Question: sorry if this is kind of a duplicate question but I have looked at many questions and haven't found the right answer.
Basically if the app is on first launch, a UIViewController with a How To screen should be loaded. If it is not first launch, it loads a Tab Bar Controller.
To do this, I have a UIViewController as the initial view controller, and then modal segues to the tab bar and uiviewcontroller

The two modal segues are called pushTabBar and pushHowToUse.
Here is the code for "firstviewcontroller"
'''
@implementation FirstViewController
- (id)initWithNibName:(NSString *)nibNameOrNil bundle:(NSBundle *)nibBundleOrNil
{
self = [super initWithNibName:nibNameOrNil bundle:nibBundleOrNil];
if (self) {
// Custom initialization
}
return self;
}
- (void)viewDidLoad
{
[super viewDidLoad];
[self isFirstRun];
// Do any additional setup after loading the view.
}
- (BOOL) isFirstRun
{
NSUserDefaults *defaults = [NSUserDefaults standardUserDefaults];
if ([defaults objectForKey:@"isFirstRun"])
{
[self performSegueWithIdentifier: @"pushTabBar" sender: self];
return NO;
}
[defaults setObject:[NSDate date] forKey:@"isFirstRun"];
[[NSUserDefaults standardUserDefaults] synchronize];
NSLog(@"right before");
[self performSegueWithIdentifier: @"pushHowToUse" sender: self];
return YES;
}
-(void)prepareForSegue:(UIStoryboardSegue *)segue sender:(id)sender {
if ([segue.identifier isEqualToString:@"pushTabBar"]) {
GetInfoViewController *getInfoViewController = segue.destinationViewController;
NSLog(@"loadtabbar");
}
if ([segue.identifier isEqualToString:@"pushHowToUse"]) {
TutorialViewController *tutorialViewController = segue.destinationViewController;
NSLog(@"loadhowto");
}
}
- (void)didReceiveMemoryWarning
{
[super didReceiveMemoryWarning];
// Dispose of any resources that can be recreated.
}
@end
'''
I am not sure what to push/load for the tab bar controller:
'''
GetInfoViewController *getInfoViewController = segue.destinationViewController;
'''
is the viewcontroller for the first tab bar I want to load.
Am I doing this correctly? Should I be using a navigation root controller?
Thanks in advance
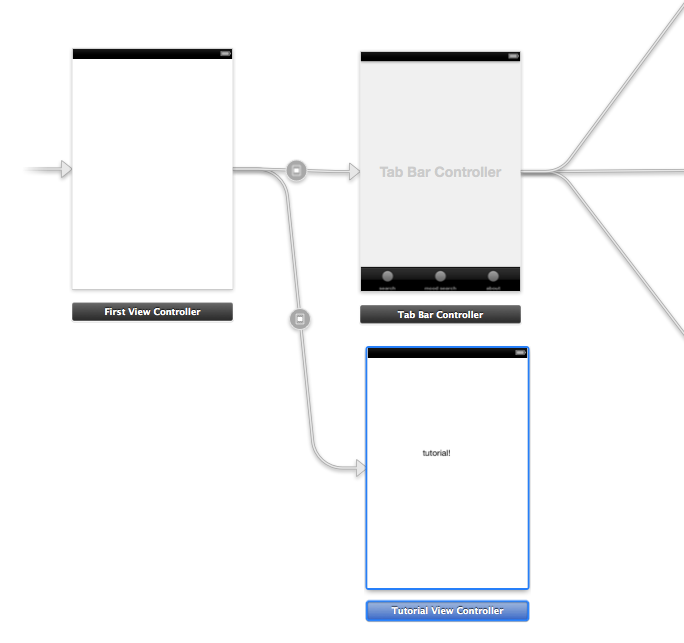
Answer: There's no need for the FirstViewController if its only purpose is to decide which other controller to present (BTW, calling a modal segue pushToTabBar is a confusing name -- you're doing a presentation not a push). You can do the logic in the viewDidAppear method of the controller in the first tab of the tab bar controller. If it's the first launch, present the TutorialViewController modally with no animation so it will be the first thing the user sees. When the user is done with the tutorial, dismiss that controller, and you be back to that first tab view controller. You should hookup a segue from that controller at index 0 of the tab bar controller to the TutorialViewController.